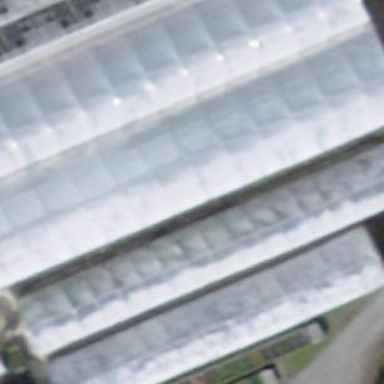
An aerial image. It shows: Greenhouse.